Interaction volume radius: 10 \u00c5
Interaction volume height: 40 \u00c5
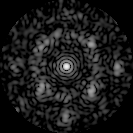
Disorder parameter: 0.594